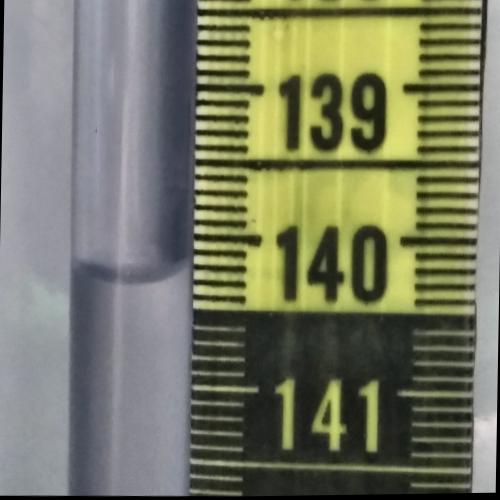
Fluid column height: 140.3 cm